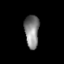
Tissue: lung
Cell type: Fibroblasts
Senescence score: 0.7243
Nuclear area (px): 462
Mean DAPI intensity: 132.106